Question: What is the color of the ball at (2, 2, 2)? The answer is the name of the color, with the first letter capitalized. You can choose an answer from Red, Green, Orange, Cyan, Purple, Blue and Yellow.
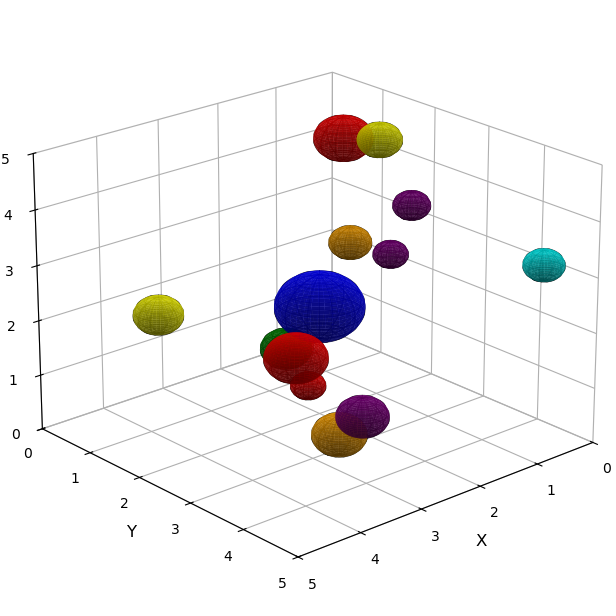
Answer: Blue